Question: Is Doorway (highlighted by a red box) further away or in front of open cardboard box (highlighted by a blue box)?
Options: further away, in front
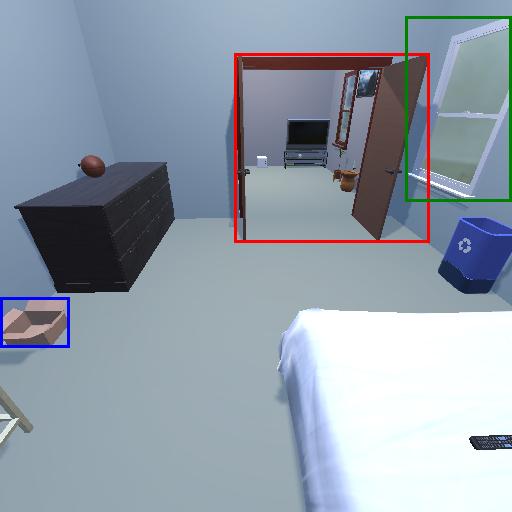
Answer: further away